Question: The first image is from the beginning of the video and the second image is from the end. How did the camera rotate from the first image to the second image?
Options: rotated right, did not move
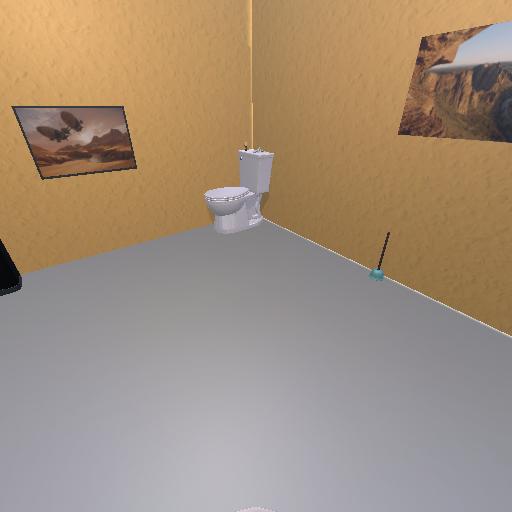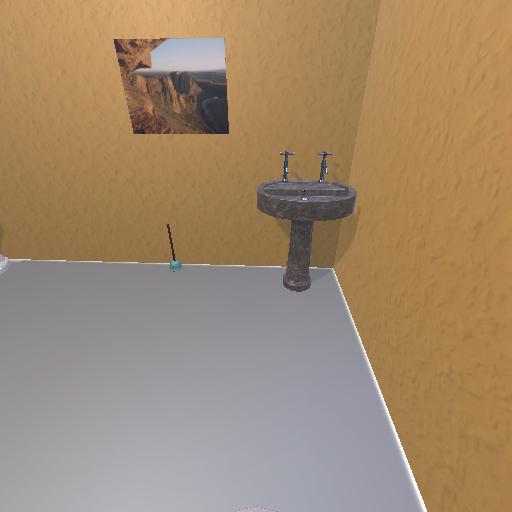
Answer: rotated right